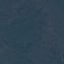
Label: Forest